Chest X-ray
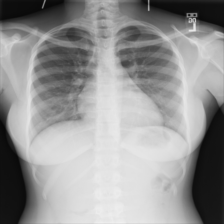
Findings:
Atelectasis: negative
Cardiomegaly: negative
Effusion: negative
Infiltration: negative
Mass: negative
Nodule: negative
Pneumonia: negative
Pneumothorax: negative
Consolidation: negative
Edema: negative
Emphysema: negative
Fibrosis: negative
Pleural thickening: negative
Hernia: negative